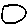
Label: circle